Interaction volume radius: 5 \u00c5
Interaction volume height: 15 \u00c5
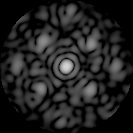
Disorder parameter: 0.5229